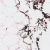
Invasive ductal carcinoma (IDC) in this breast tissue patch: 0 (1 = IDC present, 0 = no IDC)